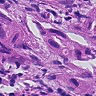
Metastatic tissue present: yes